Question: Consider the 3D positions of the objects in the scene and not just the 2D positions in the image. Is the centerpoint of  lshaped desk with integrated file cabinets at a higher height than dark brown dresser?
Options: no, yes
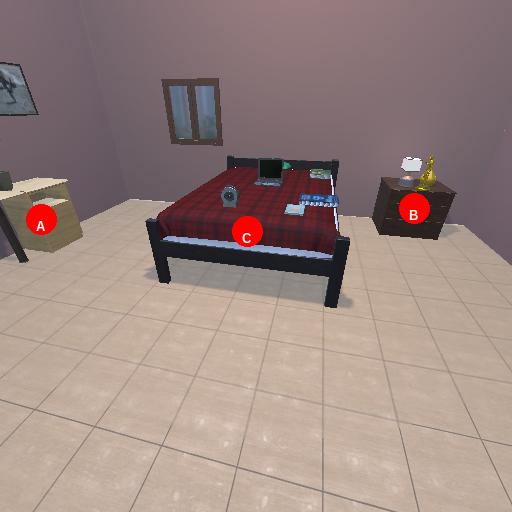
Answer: no